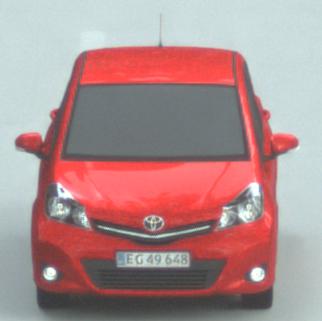
Make: Toyota
Model: Yaris 1.0
Detailed model: Yaris (XP9)
Model produced from: 2009/01
Model produced until: 2010/10
Doors: 3
Color: red
Road condition: dry road
Daytime: morning or afternoon
Contrast: low contrast